Current action and preconditions to check: trajectory_clear

Your task: For each precondition in the list above, predict whether it will hold at this action.

Consider the current scene as observed from the mobile robot's camera, and analyze the predicted future states of all dynamic agents (e.g., people, animals, vehicles, or any moving entities) within the NEXT SECOND.

IMPORTANT: Only answer "very likely" if you are absolutely certain—based on strong, clear evidence—that a dynamic agent will violate the precondition in the predicted future state. Do NOT answer "very likely" for unlikely, ambiguous, or low-probability risks.

Ask yourself for each precondition: Is there a high probability, with clear and convincing evidence, that the predicted future states of any dynamic agent will interfere with the predicted future state of the currently executing action within the NEXT SECOND, causing that precondition to fail?

Assess the risk level based on these predictions. Use "likely" or "very likely" if motions create a clear risk of interference.

Use "neutral" or "improbable" if agents are nearby but their predicted paths are clearly diverging or non-conflicting.

Failure Risk Categories: "very improbable", "improbable", "neutral", "likely", "very likely"

Answer Format: Output ONLY the probability_of_failure value from these categories: "very improbable", "improbable", "neutral", "likely", "very likely"

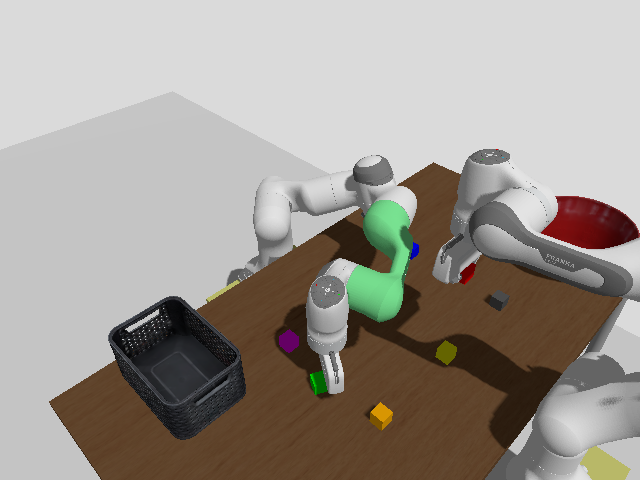

Answer: very improbable